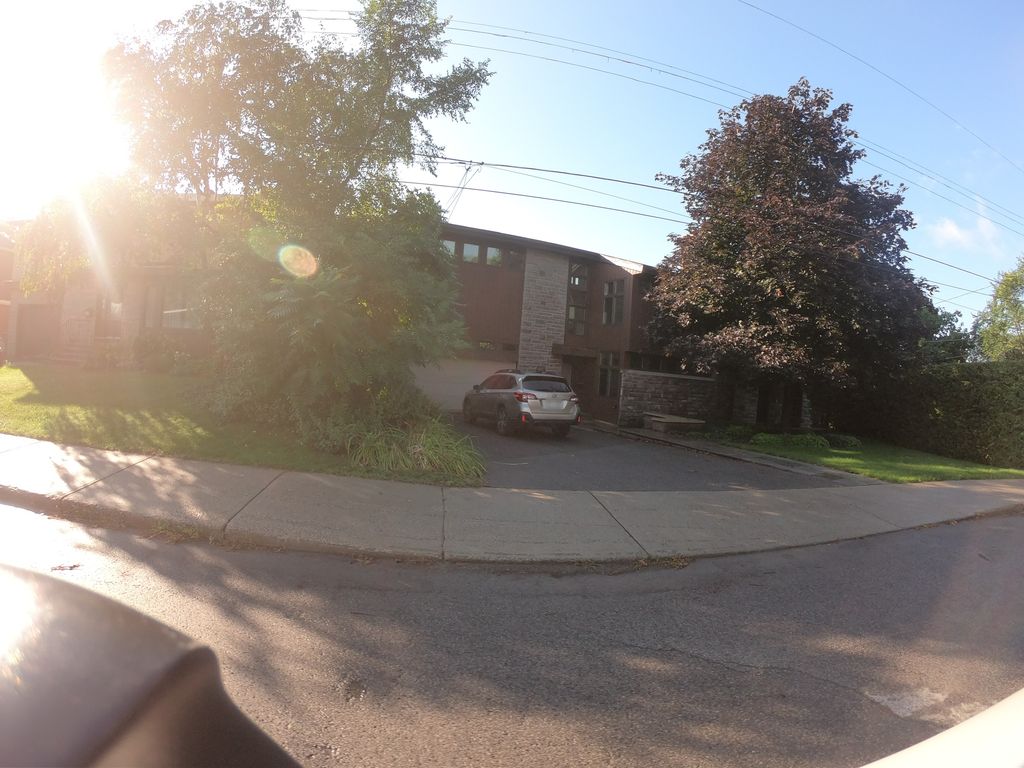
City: ottawa-gatineau